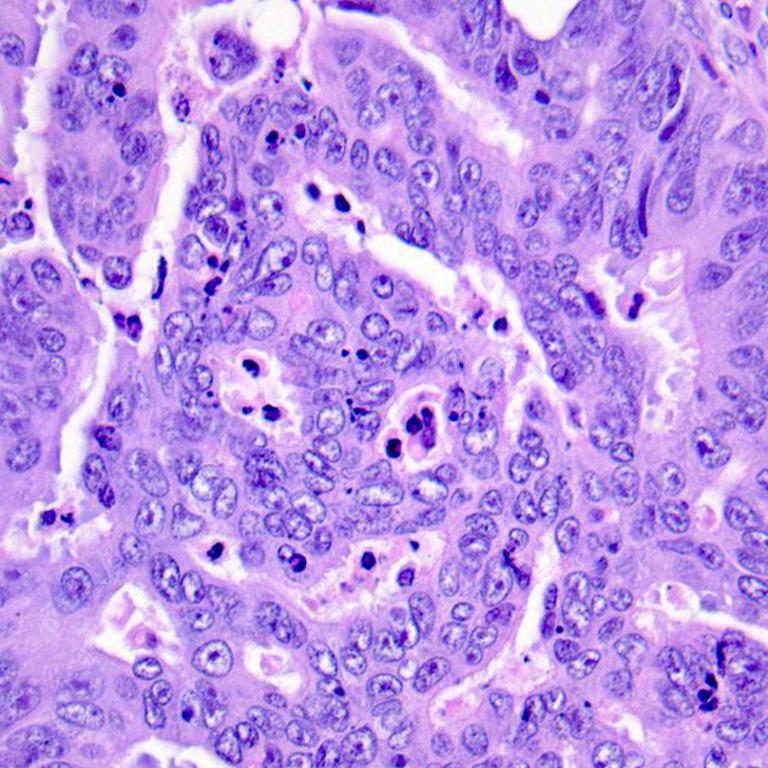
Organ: colon
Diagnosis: adenocarcinomas